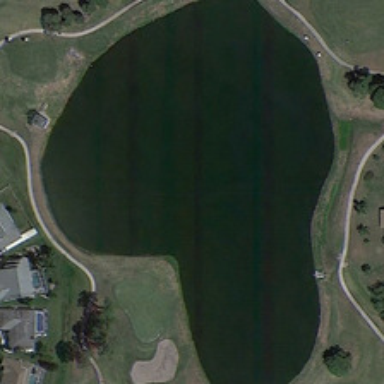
Is a irregular heart_shaped pond with bottle green water in the middle .